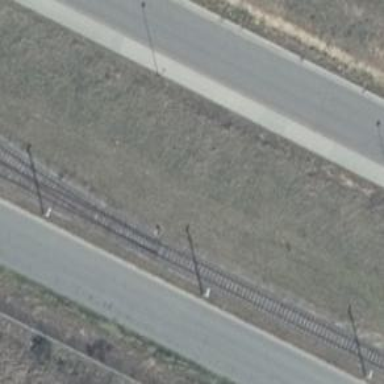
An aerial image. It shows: Railway switch.